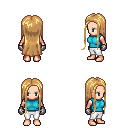
a pixel art fantasy rpg character, female body template, human, light skin, teal sleeveless shirt, white pants, light blonde extra-long hairstyle, metal gloves, four views (front, back, left, right), 2x2 character sprite sheet, small pixel art, hard edges, no anti-aliasing